Question: I am getting error in firefox:
> DataTables warning (table id = 'alertfilters'): DataTables warning: JSON data from server could not be parsed. This is caused by a JSON formatting error
I am using <URL> with ajax to display Table in my jsp.
'''
<table id="alertfilters" class="display" style="width: 100%; border-spacing: 0px;" >
<thead>
<tr>
<th>User Name</th>
<th>Expiration Time</th>
<th>Last Matched Time</th>
<th>State</th>
<th>Matched Today Count</th>
<th>Use RegEx</th>
</tr>
</thead>
</table>
'''
'''
import net.sf.json.JSONArray;
import net.sf.json.JSONObject;
@RequestMapping("/getFilters/{serverName}/")
public JSONObject getFilters(@PathVariable String serverName, HttpServletRequest request) {
JSONObject json = new JSONObject();
List<FilterJSONVO> filteredAlerts = alertFilterService.getAlertFilters(serverName, "");
JSONArray jsonArray = new JSONArray();
jsonArray.addAll(filteredAlerts);
json.put("data", jsonArray);
return json;
}
'''
'''
$(document).ready(function() {
$('#alertfilters').dataTable( {
"sAjaxSource" : 'getFilters/${sessionScope.monitorServerName}/',
"columns": [
{ "data": "userName" },
{ "data": "expirationTime" },
{ "data": "lastMatchedTime" },
{ "data": "state" },
{ "data": "matchedTodayCount" },
{ "data": "useRegEx" }
]
} );
} );
'''
'''
{}
&&
{
"data": [{
"activationTime": "1969-12-31T19:00:00.<PHONE>",
"description": "Set permanent alert filter ",
"expirationTime": "1969-12-31T19:00:00.<PHONE>",
"hosts": "asdfrd",
"lastMatchedTime": "2012-09-08T10:34:27.<PHONE>",
"matchStrings": "psl[0-9]",
"matchedTodayCount": "0",
"nameValuePairs": "",
"objectId": "212121",
"state": "PERMANENT",
"useRegEx": "true",
"userName": "z111111z"
}]
}
'''
'getFilters':

I think this might be because of those I am getting in the response, but I have not idea why I am getting these. Any idea what I am missing?
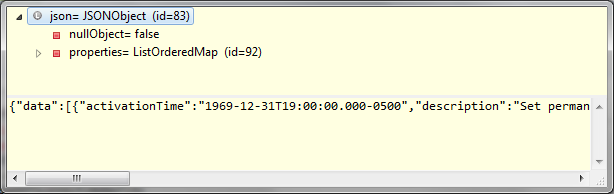
Answer: Method getFilters() is not returning a JSONObject
because you are not adding JSONObject with <URL>.
You need to add <URL>
For more details refer <URL>
Or
You can do this just by placing <URL> annotation over the method